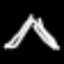
Label: The Eiffel Tower